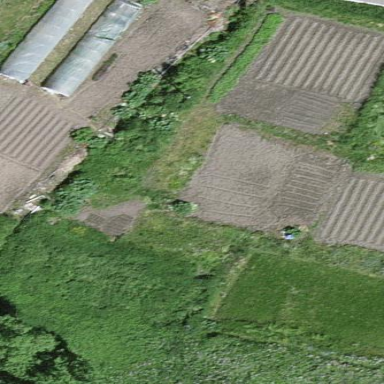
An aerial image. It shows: Farmyard area.